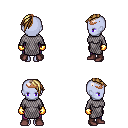
a pixel art fantasy rpg character, female body template, dark elf, purple skin, chain mail, magenta pants, blonde long mohawk hairstyle, bronze tiara, gold gloves, maroon shoes, four views (front, back, left, right), 2x2 character sprite sheet, small pixel art, hard edges, no anti-aliasing